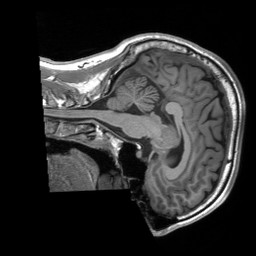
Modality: T1w
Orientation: sagittal
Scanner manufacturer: siemens
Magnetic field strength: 3 T
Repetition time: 2.3 s
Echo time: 0.00207 s